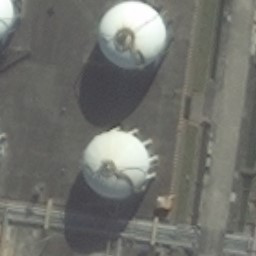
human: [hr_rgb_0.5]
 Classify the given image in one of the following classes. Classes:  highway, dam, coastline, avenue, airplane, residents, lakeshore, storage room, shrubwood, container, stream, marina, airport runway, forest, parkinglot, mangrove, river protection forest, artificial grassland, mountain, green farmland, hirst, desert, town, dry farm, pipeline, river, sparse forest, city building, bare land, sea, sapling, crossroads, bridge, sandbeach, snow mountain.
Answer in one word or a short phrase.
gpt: storage room